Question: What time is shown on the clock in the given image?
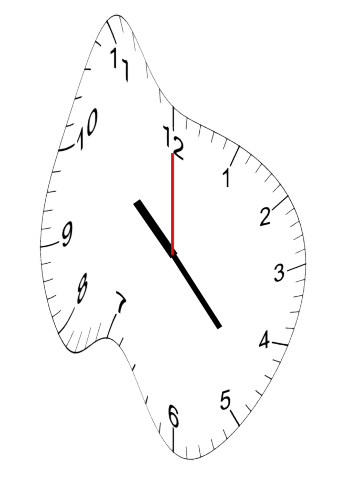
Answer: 10:23:00